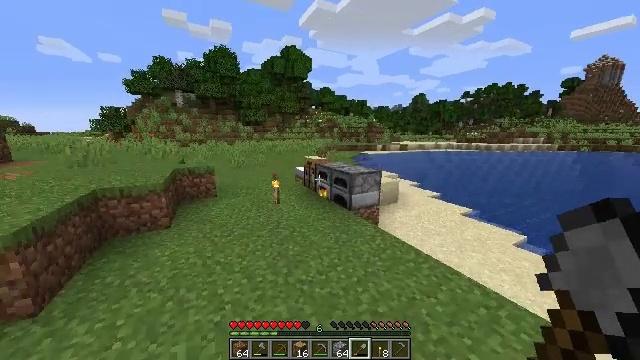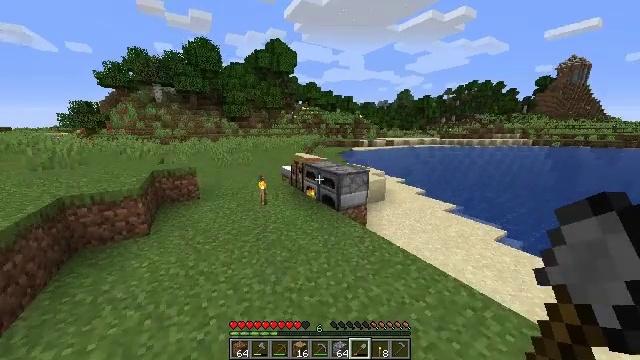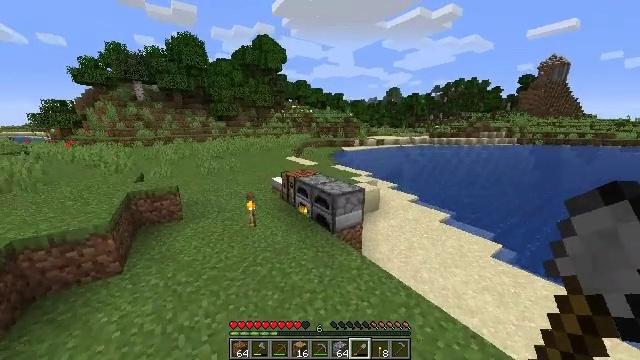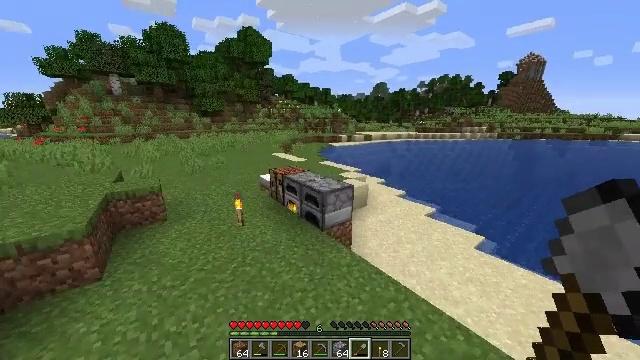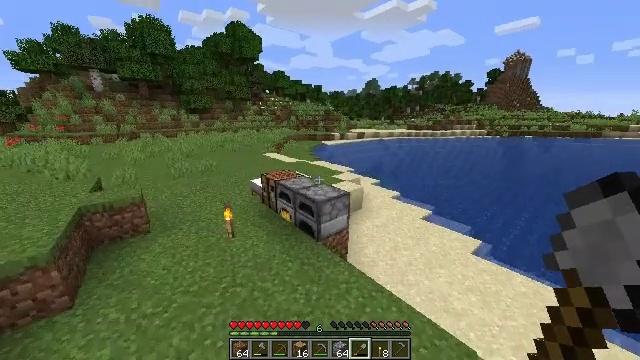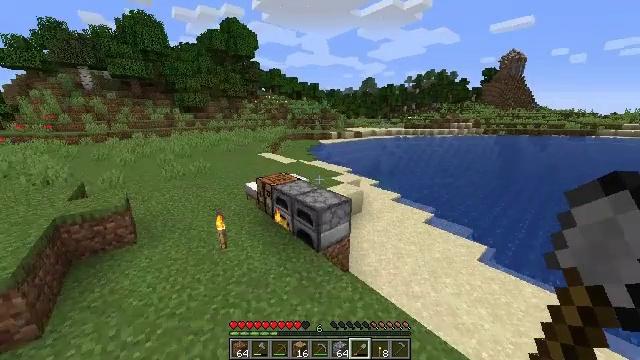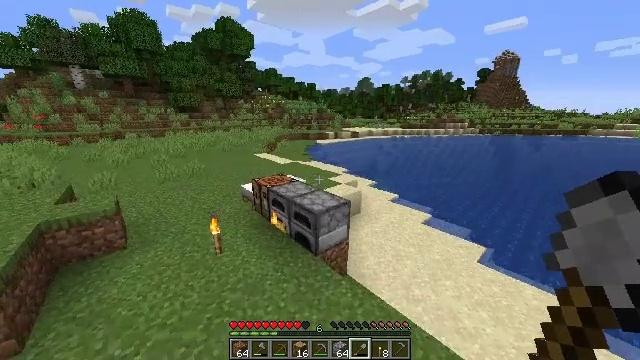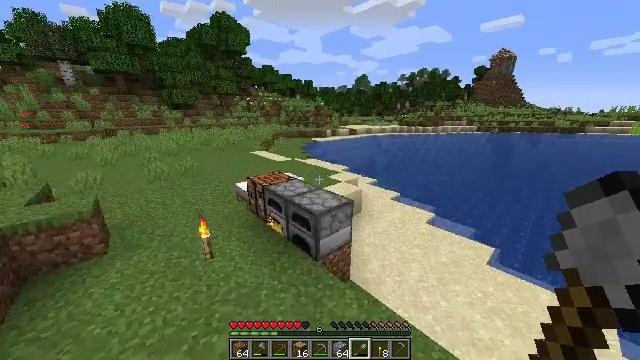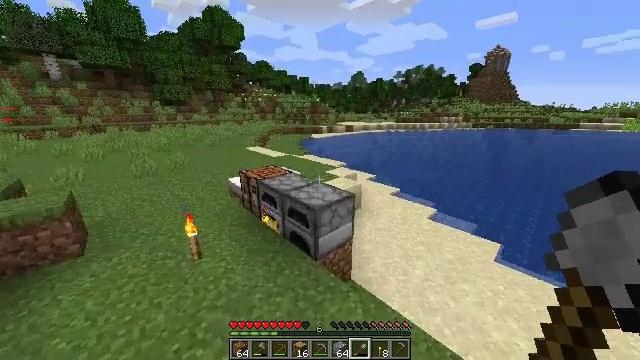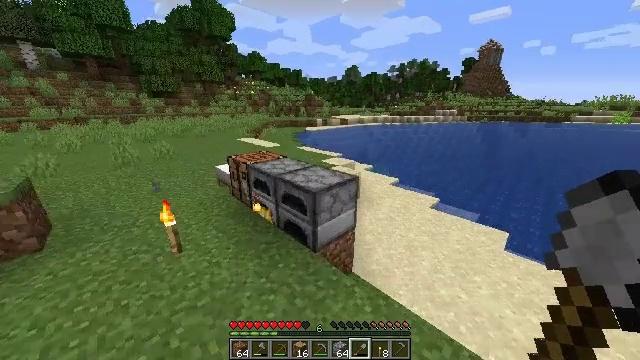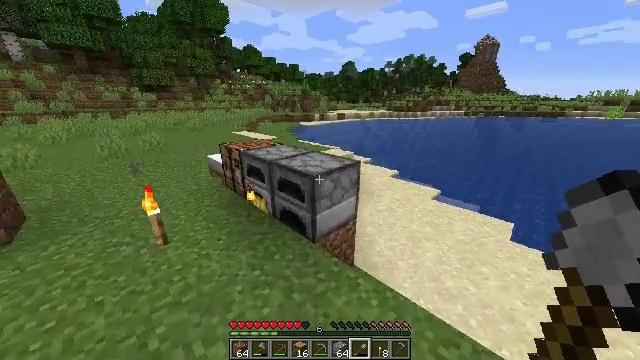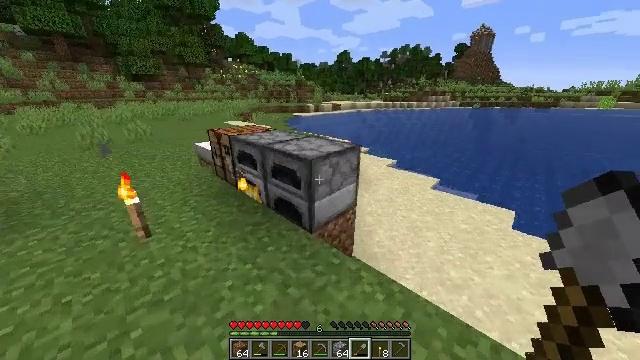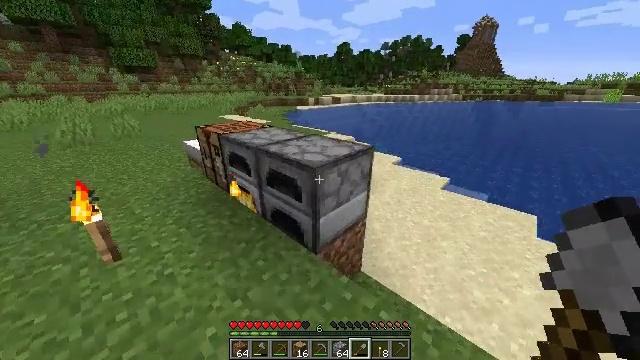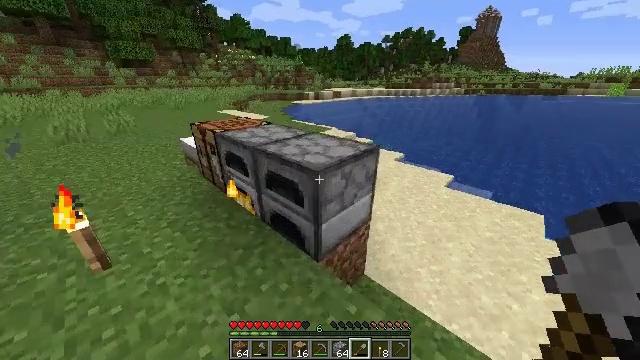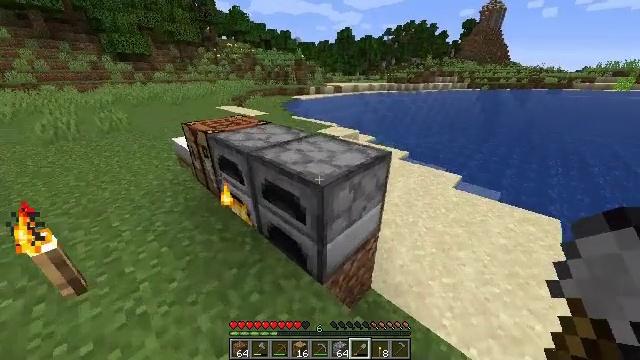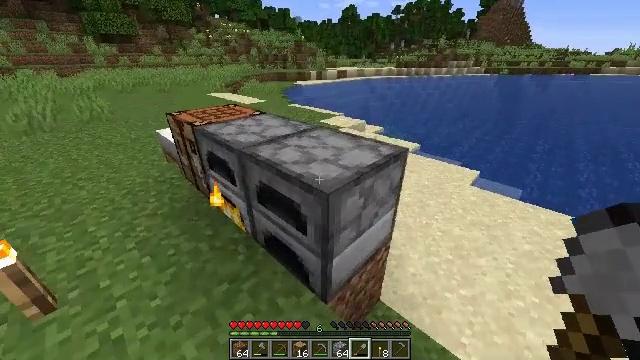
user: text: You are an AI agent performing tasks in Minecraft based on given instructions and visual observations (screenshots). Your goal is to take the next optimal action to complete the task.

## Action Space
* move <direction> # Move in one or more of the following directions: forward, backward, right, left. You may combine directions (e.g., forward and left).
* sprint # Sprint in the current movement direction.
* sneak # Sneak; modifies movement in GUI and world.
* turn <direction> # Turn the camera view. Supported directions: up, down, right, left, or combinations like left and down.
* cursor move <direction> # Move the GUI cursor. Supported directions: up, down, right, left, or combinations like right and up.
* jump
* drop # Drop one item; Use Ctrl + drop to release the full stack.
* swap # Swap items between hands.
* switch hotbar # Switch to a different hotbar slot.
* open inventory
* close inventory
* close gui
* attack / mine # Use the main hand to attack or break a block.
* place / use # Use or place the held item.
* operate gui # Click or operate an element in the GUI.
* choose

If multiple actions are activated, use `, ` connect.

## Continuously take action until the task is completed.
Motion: motion action
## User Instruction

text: craft item air
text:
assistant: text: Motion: move forward, turn right and down, jump
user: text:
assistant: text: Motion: move forward, turn right and down
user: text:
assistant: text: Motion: move forward, turn right and down
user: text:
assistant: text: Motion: move forward, turn right
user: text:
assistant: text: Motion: move forward
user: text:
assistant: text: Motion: move forward
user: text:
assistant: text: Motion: move forward
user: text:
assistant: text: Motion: move forward, turn right
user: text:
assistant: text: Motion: move forward, turn right and down
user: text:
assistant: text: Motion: move forward
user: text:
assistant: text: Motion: move forward, turn right and down
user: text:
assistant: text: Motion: move forward, turn down
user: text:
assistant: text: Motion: move forward, turn down
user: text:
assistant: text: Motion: turn down
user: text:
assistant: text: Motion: turn down
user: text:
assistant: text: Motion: turn down, use / place
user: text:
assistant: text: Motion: use / place
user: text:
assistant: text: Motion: turn down, use / place
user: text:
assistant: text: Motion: turn right and down
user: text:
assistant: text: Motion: no_op
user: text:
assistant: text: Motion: open gui
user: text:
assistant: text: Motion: no_op
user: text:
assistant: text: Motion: no_op
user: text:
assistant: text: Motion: no_op
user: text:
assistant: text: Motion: no_op
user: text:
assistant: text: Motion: no_op
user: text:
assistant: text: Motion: cursor move down
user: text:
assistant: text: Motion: cursor move left
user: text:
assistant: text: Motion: no_op
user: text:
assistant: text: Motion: no_op